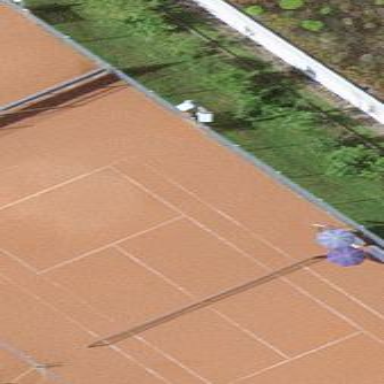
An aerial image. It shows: Tennis court on pitch.